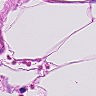
Metastatic tissue present: no